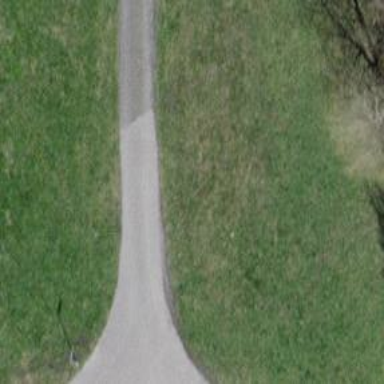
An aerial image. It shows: Asphalt track with grade 1 tracktype.